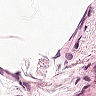
Metastatic tissue present: no